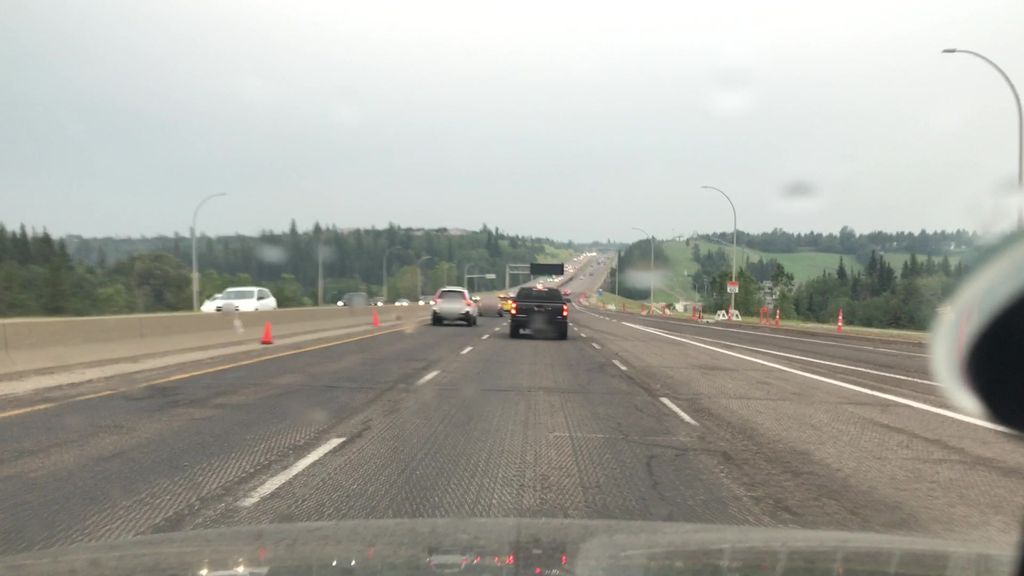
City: edmonton